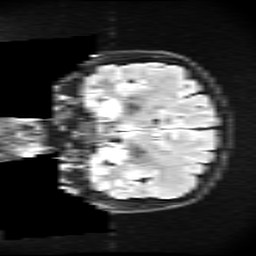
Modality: FLAIR
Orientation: coronal
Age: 28
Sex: female
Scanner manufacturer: ge
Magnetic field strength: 3 T
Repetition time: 11 s
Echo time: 0.1497 s